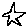
Label: star